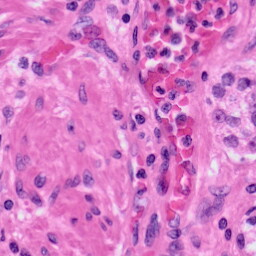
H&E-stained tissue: Prostate